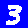
Digit: 3